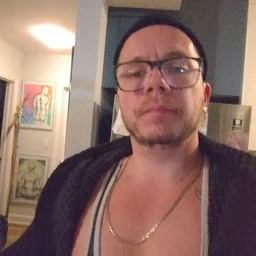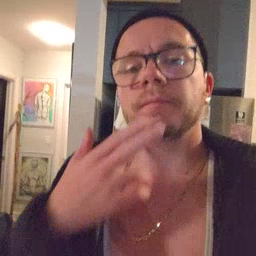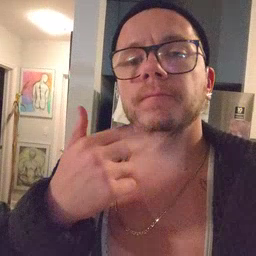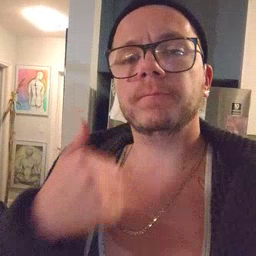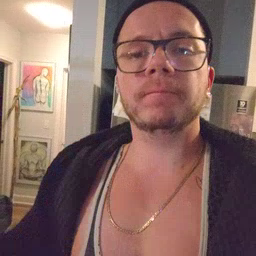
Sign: cute